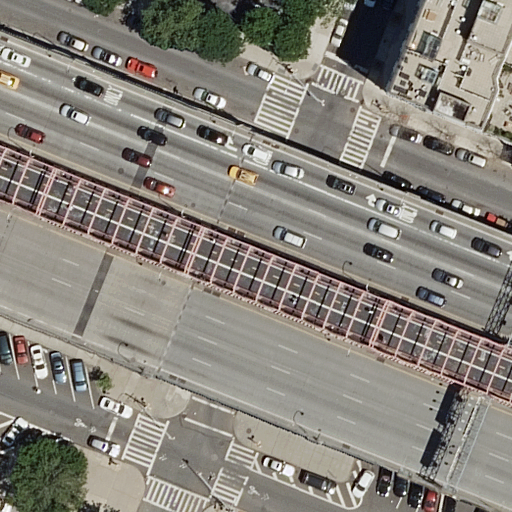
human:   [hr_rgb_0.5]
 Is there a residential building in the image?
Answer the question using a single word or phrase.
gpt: yes

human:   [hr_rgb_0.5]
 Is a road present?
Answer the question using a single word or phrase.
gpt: yes

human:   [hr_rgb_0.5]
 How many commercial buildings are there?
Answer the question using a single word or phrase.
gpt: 0

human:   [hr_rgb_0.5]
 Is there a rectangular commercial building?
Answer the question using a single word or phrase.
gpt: no

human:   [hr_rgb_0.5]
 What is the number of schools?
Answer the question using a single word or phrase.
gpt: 1

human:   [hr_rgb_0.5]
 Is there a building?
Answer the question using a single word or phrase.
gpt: yes

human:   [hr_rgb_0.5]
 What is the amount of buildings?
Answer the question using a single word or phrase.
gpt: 1

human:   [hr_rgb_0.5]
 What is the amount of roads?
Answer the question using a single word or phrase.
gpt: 9

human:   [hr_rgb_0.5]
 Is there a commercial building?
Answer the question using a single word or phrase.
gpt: no

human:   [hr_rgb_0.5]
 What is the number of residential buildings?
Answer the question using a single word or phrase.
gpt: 1

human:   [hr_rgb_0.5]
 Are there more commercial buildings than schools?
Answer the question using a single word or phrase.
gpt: no

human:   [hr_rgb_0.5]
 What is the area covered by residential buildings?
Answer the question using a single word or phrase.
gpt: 530m2

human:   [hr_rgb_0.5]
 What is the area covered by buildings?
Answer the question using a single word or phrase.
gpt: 530m2

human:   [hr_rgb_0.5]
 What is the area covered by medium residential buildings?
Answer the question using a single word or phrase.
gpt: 0m2

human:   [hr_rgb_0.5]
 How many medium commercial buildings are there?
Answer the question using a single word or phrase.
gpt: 0

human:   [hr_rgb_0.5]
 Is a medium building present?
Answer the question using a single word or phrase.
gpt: no

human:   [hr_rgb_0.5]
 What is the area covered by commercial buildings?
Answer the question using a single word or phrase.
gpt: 0m2

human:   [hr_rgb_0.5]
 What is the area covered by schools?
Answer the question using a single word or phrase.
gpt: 368m2

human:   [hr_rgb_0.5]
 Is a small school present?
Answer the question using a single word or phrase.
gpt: no

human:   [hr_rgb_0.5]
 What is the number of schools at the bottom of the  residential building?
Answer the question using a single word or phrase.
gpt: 0

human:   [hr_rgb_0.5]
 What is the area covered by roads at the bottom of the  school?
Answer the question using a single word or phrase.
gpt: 0m2

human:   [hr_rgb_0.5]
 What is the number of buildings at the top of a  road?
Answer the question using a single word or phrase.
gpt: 1

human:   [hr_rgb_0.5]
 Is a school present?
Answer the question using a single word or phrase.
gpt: yes

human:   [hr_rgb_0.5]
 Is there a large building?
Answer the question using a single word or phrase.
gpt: yes

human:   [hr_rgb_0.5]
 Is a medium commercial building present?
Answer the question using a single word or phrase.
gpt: no

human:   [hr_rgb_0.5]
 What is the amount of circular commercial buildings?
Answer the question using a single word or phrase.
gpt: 0

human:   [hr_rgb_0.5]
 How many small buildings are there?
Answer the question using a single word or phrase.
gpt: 0

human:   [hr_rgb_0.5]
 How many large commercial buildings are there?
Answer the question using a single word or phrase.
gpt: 0

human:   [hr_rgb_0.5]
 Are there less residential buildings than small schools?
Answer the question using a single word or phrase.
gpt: no

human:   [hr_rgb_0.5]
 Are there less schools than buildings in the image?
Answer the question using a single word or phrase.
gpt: no

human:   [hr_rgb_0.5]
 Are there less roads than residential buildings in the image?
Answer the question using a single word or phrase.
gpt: no

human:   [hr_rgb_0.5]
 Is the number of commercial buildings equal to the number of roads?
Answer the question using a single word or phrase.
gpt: no

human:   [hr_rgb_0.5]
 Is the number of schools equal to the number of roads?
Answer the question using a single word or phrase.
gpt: no

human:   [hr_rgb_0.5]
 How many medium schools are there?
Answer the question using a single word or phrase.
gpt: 1

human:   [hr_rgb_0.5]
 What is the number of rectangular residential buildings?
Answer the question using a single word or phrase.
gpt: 1

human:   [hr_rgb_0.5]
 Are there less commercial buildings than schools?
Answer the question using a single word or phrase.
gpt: yes

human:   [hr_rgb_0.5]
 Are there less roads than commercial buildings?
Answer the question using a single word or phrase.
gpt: no

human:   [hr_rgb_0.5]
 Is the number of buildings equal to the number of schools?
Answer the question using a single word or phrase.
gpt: yes

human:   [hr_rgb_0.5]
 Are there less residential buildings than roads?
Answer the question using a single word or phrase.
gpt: yes

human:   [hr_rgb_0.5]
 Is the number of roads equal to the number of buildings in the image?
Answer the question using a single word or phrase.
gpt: no

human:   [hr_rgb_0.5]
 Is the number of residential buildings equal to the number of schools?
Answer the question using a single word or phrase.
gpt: yes

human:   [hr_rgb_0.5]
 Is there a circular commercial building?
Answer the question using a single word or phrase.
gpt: no

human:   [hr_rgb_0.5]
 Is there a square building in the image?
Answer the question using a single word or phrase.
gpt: no

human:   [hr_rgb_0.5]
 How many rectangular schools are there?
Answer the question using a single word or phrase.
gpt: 1

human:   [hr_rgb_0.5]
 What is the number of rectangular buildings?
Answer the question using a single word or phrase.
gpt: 1

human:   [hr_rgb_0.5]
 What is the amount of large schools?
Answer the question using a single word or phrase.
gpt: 0

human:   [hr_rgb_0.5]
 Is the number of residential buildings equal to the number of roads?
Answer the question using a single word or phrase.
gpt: no

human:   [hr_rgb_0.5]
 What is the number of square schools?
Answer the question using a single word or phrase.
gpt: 0

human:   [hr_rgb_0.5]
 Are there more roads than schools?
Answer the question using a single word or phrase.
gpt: yes

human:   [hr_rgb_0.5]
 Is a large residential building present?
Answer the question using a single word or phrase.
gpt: yes

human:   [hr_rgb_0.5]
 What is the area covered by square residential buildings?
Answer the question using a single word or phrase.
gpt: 0m2

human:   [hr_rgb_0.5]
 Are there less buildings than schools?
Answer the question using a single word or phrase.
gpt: no

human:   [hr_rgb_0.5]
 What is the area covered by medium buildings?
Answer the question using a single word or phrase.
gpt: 0m2

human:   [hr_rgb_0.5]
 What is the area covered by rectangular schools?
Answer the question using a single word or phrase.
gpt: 368m2

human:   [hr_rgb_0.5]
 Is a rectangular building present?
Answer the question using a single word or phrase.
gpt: yes

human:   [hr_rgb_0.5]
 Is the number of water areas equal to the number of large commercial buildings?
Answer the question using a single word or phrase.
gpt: yes

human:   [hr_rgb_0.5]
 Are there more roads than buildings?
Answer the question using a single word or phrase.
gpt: yes

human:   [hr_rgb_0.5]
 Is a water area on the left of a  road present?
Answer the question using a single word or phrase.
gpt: no

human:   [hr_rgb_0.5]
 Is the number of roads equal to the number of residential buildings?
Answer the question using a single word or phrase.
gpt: no

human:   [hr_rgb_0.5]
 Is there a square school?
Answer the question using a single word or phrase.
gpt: no

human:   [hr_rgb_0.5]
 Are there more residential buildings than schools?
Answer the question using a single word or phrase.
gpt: no

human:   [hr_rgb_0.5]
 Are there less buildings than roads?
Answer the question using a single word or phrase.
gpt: yes

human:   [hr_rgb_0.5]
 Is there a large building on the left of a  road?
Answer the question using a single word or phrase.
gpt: no

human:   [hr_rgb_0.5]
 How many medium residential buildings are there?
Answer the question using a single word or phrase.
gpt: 0